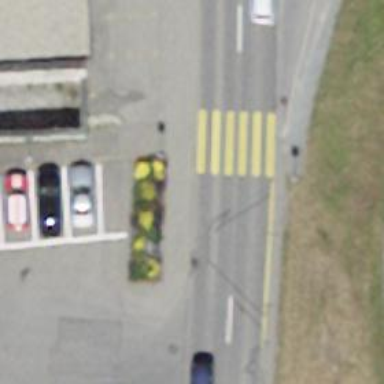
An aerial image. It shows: Uncontrolled road crossing with markings.